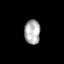
Tissue: skin
Cell type: Others
Senescence score: 0.7738
Nuclear area (px): 386
Mean DAPI intensity: 172.637